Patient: sex F, age 38
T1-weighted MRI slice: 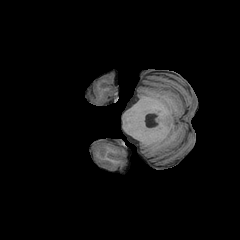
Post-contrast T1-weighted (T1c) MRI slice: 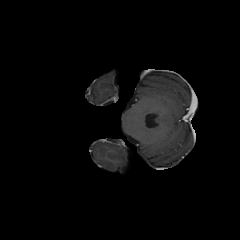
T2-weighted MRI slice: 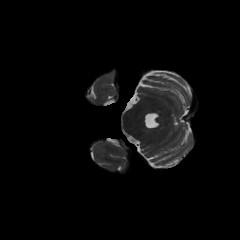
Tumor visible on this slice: no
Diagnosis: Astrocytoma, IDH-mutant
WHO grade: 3